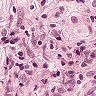
Metastatic tissue present: yes